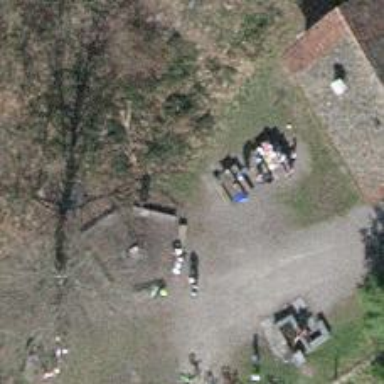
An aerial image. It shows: BBQ amenity.